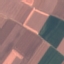
Land use / land cover class: AnnualCrop